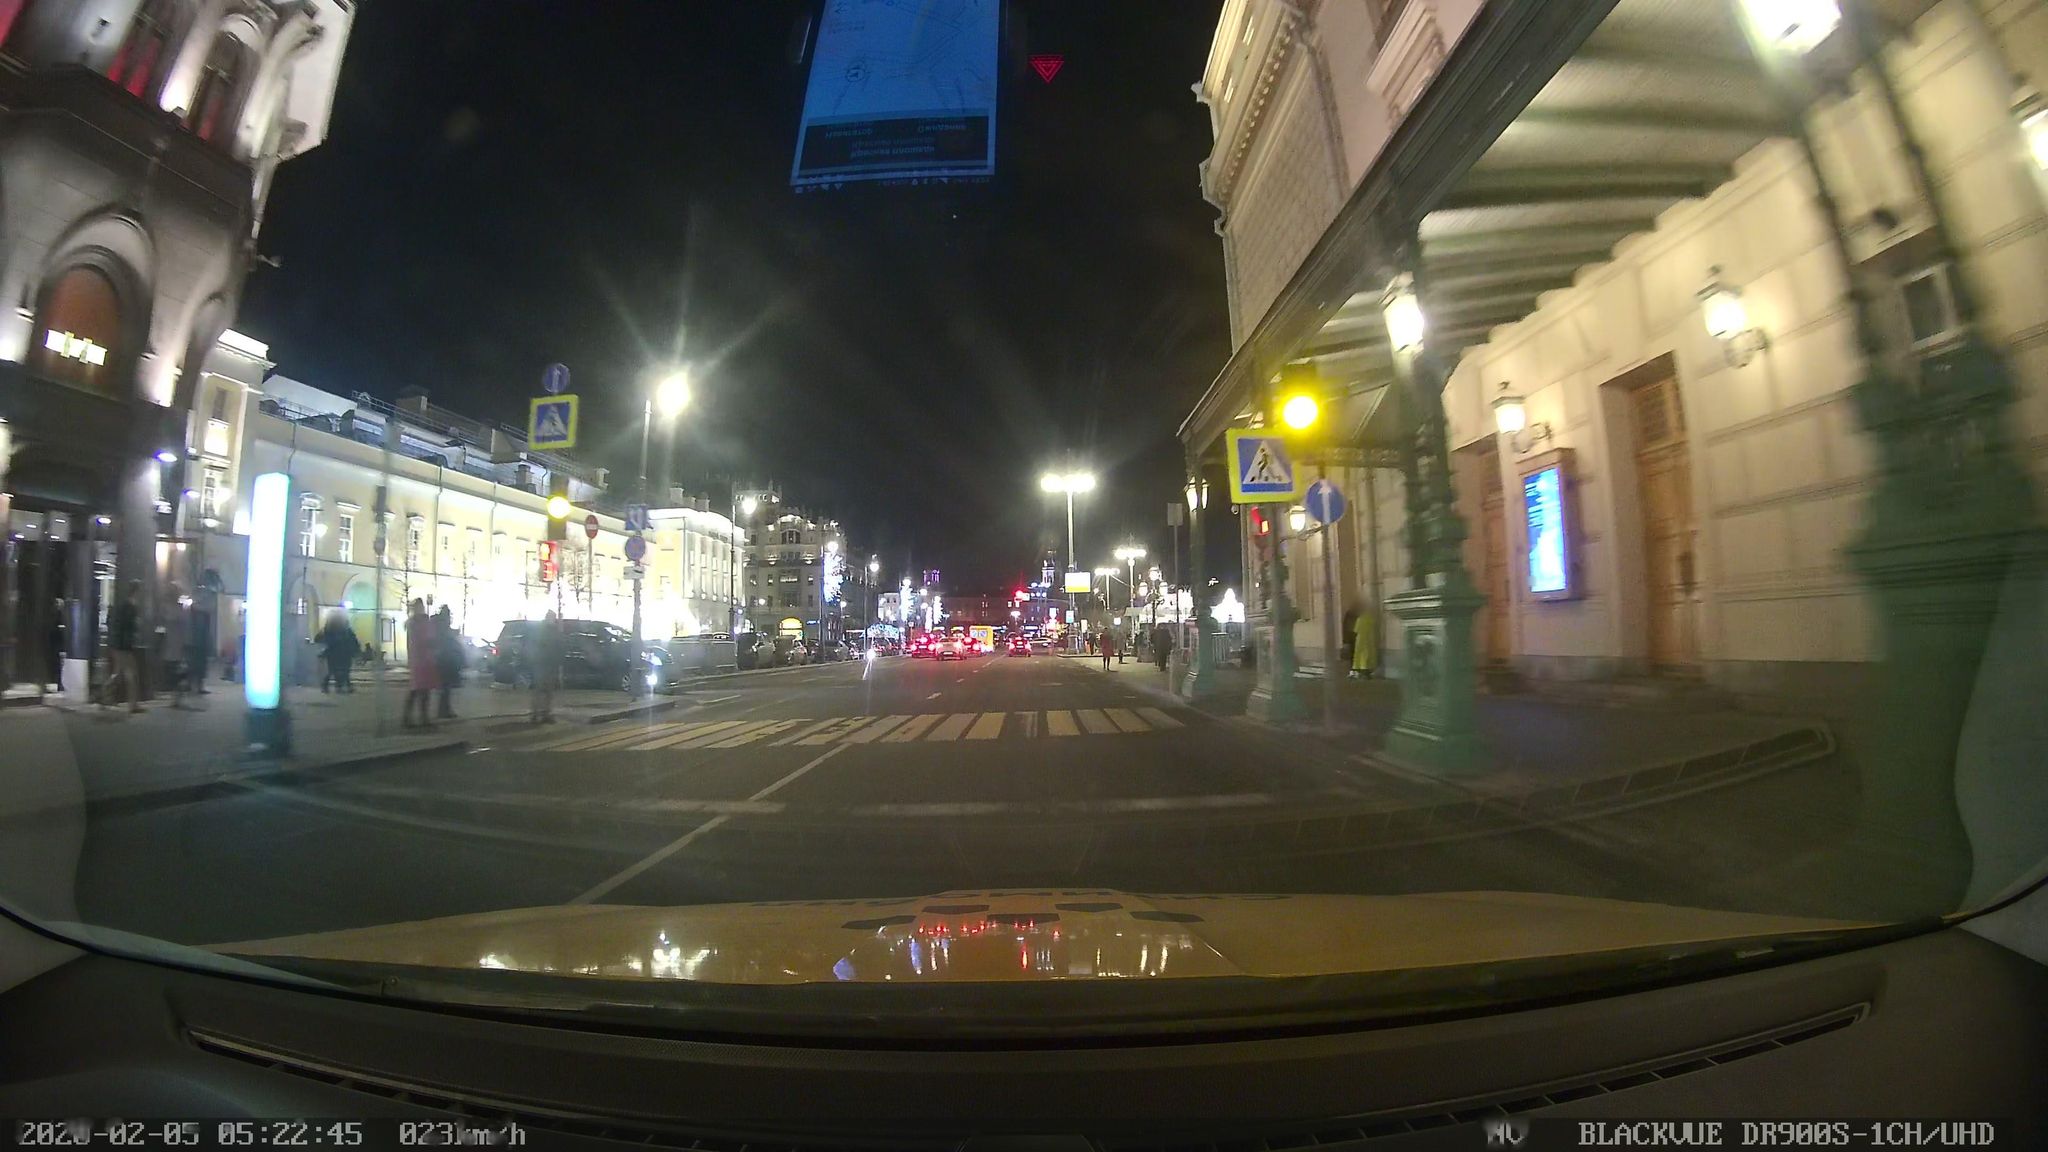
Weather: clear
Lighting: night
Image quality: slightly poor
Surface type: driving surface
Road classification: footway
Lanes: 2
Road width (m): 2.2
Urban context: urban centre
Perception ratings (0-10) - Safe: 0.64, Lively: 5.83, Beautiful: 3.99, Boring: 0.4, Depressing: 5.03, Wealthy: 4.54